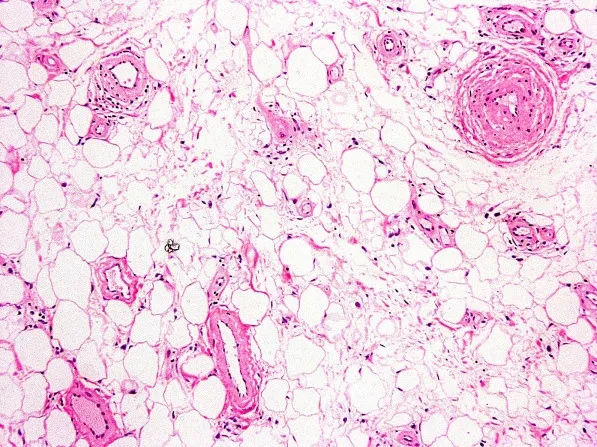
(x10) The mass was comprised of mature adipose and proliferated vascular tissue.
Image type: pathology (h&e)